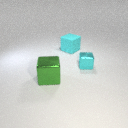
large cyan rubber cube to the right of large green metal cube